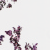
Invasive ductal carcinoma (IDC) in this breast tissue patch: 0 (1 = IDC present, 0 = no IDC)